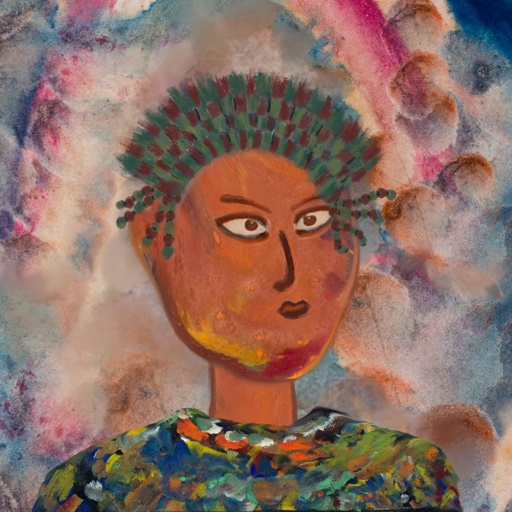
Background: Rupkatha, Head And Neck Side: Mother_And_Son_Son, Face Side: Roy_Bahadur, Bust: An_Impression, Hair Side: Blank, Head Accessory: After_Raid_Crown, Second Necklace: Blank, Necklace: Blank, Baby: Blank